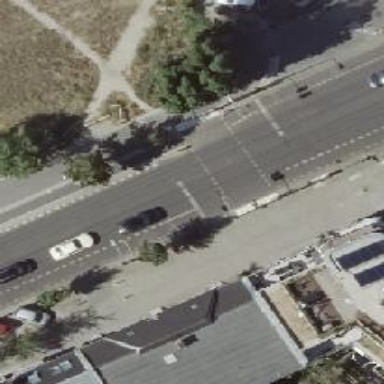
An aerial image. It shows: Road with traffic signals controlling the flow of traffic.